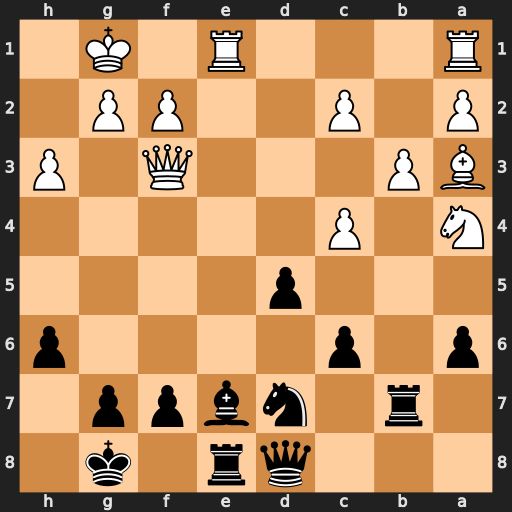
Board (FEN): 3qr1k1/1r1nbpp1/p1p4p/3p4/N1P5/BP3Q1P/P1P2PP1/R3R1K1
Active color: b
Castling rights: -
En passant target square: -
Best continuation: Bxa3 Rxe8+ Qxe8